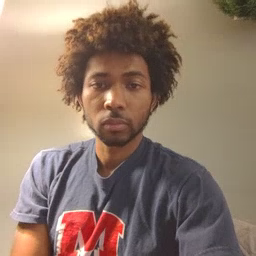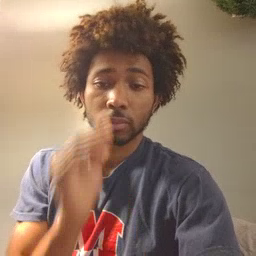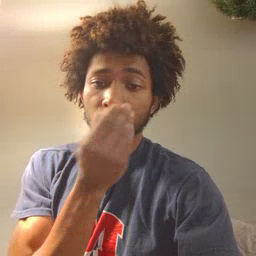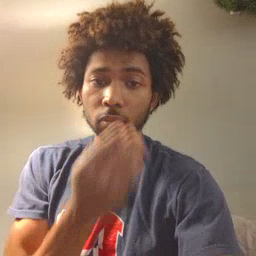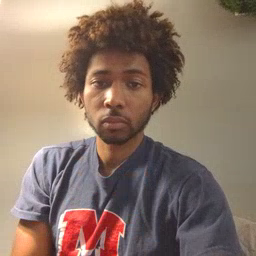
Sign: flower